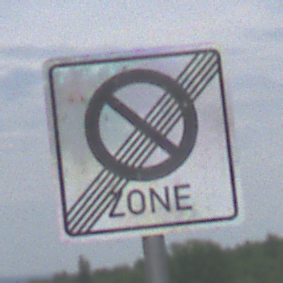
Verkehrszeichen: EndeEingeschraenktesHalteverbotZone
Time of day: Midday
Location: Outdoor (RoadRail)
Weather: PartlyCloudy
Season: NotSpecified
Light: Natural